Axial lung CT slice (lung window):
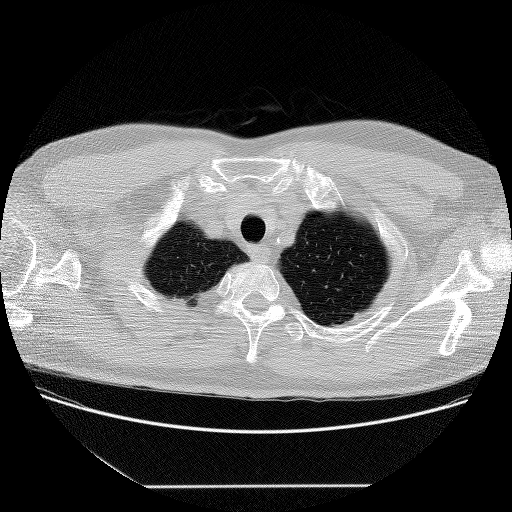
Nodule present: no